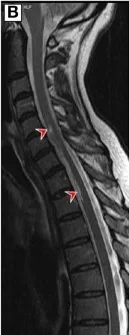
(B,C) Follow-up T2-weighted MRI 9 weeks later revealed a less homogenous hyperintense filiform signal in the anterior region of the cervicothoracic cord and circumscribed medullar atrophy in the sagittal plane (red arrowheads). The axial MRI is at the C5 level and demonstrates bilateral hyperintensive signals involving the anterior horns of both sides (owl's eye appearance, red arrowheads).
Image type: radiology (mri)